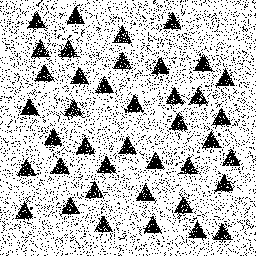
Squares: 0
Triangles: 40
Stars: 0
Total shapes: 40